Question: I am designing a cross-platform messaging service as a learning exercise. I have programmed socket-based servers before, but always a "client-polls-server" design, like a web server. I want to be able to target mobile platforms, and I read that polling is a battery drain, so I would like to do push notification.
The server will be TCP-based, written in C++. What I'm having trouble getting my head around is how to manage the bi-directional nature of the design. I need a client to be able to send packets to the server as normal, but also listen for packets. How do I mitigate situations like, the client is sending data when the server is trying to send to it, or it's blocked listening for data but then needs to send something?
For example, consider the following crude diagram:

So, let's say client A is in the middle of sending a chunk of data (arrow 1). While this is happening, client B sends a message (arrow 2), which causes the server to attempt to send data back to client A (arrow 3), but client A hasn't finished sending arrow 1 yet. What happens in this instance? Should I setup 2 separate ports on each client, one for inbound, one for outbound? Do I need to keep track of the state of each connection?
Or is there a better approach to this altogether?
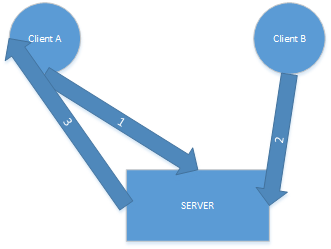
Answer: One socket port is inherently bidirectional. To handle both inbound and outbound traffic more or less concurrently you need to use nonblocking sockets.